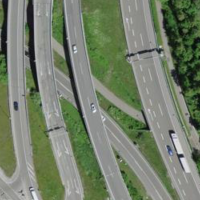
EUNIS habitat code: 57
Species observed at this site:
Euphorbia cyparissias
Bombus humilis